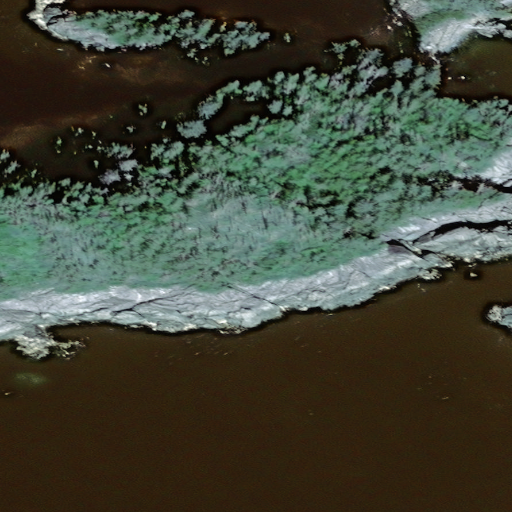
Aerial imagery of cape in Alaska named Wolk Point containing only unknown